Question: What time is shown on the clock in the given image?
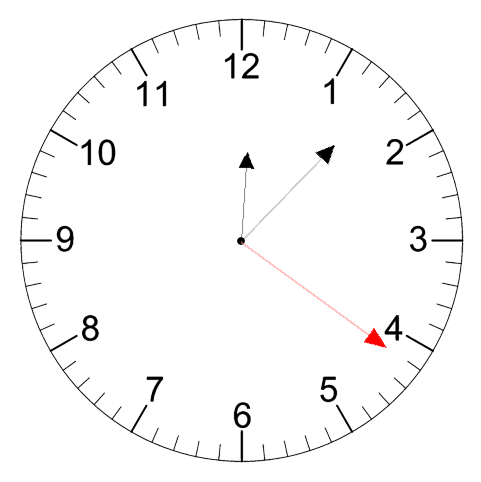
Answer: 12:07:21